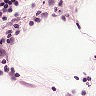
Metastatic tissue present: no